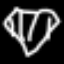
Label: diamond